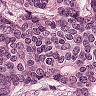
Metastatic tissue present: yes